Question: I have created an API with a 'Map<String, Integer>' parameter, like this:
'''
@RequestMapping(value = "upload", method = RequestMethod.POST)
public ResponseEntity<String> handleContactsFileUpload(@RequestParam("file") MultipartFile file,
@RequestParam("name") String name,
@RequestParam("campaignAppItemId") Long campaignAppItemId,
@RequestParam("fileColumnHeaders") Map<String,Integer> fileColumnHeaders) throws Exception {
if (file == null)
return new ResponseEntity<>("No file uploaded", HttpStatus.BAD_REQUEST);
contactService.handleContactsFile(file, name, campaignAppItemId,fileColumnHeaders);
return new ResponseEntity<>("File uploaded successfully", HttpStatus.OK);
}
'''
I am trying to call this via Postman:

I passed the 'fileColumnHeaders' inside Body->Form Data as in the screenshot.
Then I got a message like this in Postman:
> Failed to convert value of type 'java.lang.String' to required type 'java.util.Map'; nested exception is java.lang.IllegalStateException: Cannot convert value of type 'java.lang.String' to required type 'java.util.Map': no matching editors or conversion strategy found.
Anybody know why this message came ?
How can we pass a map as a parameter in Rest API request?
How can we pass a map through Postman?
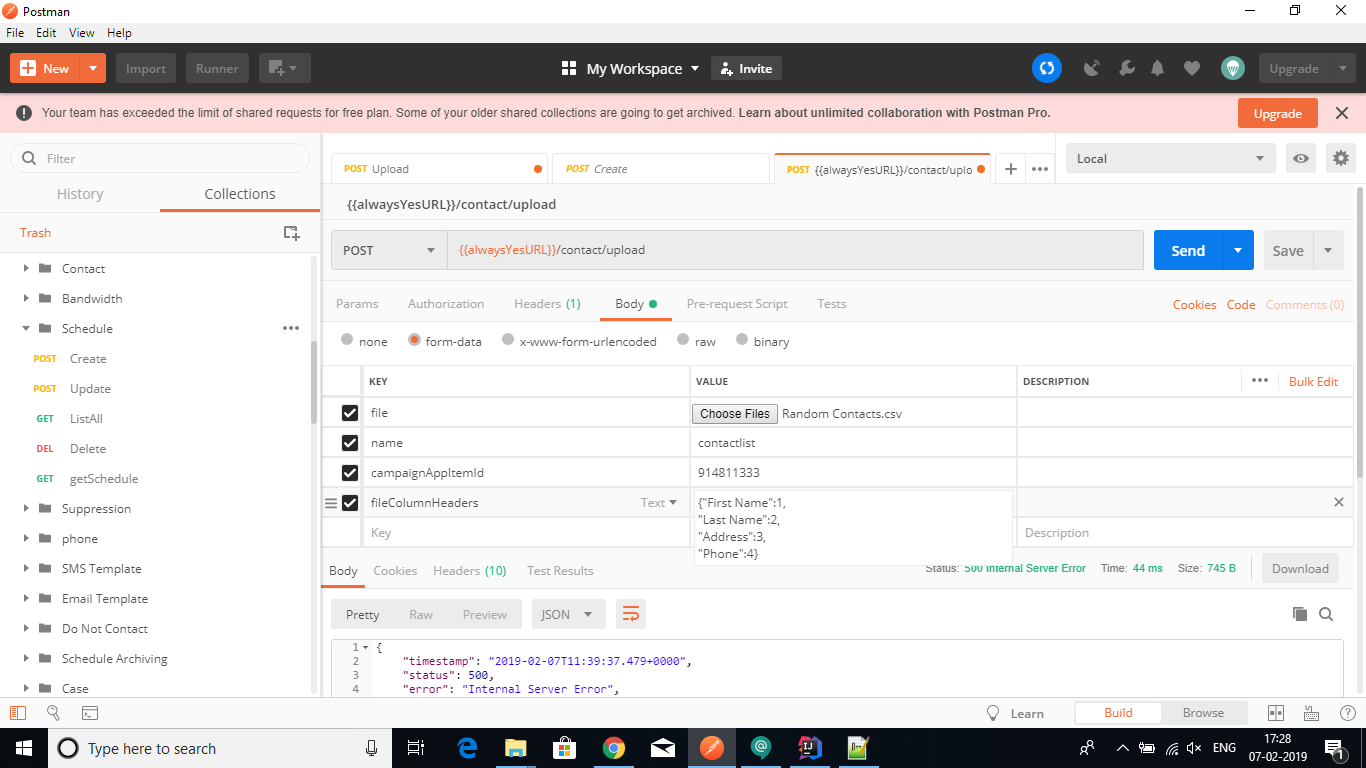
Answer: You could use '@RequestBody' instead of '@RequestParam' for Maps and other non trivial data types and objects - this way spring will map the JSON representing your map parameter to a domain object, which is then serializable and can be converted to a java object.